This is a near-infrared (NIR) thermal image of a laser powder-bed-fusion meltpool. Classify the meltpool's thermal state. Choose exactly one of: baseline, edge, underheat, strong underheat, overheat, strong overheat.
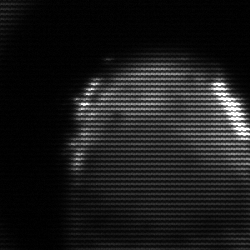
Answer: edge